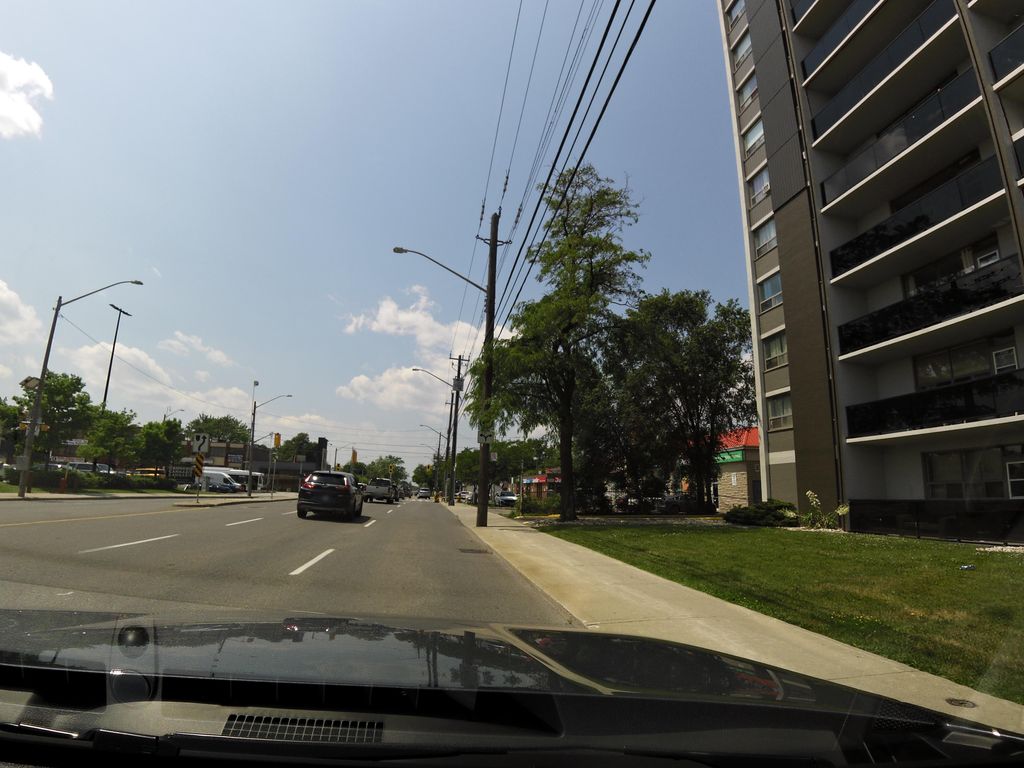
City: hamilton